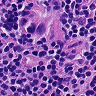
Metastatic tissue present: yes